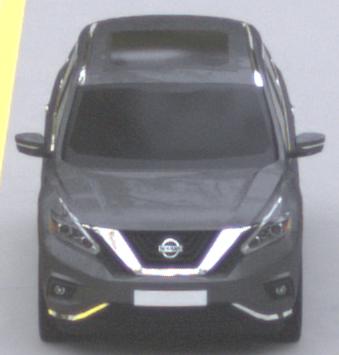
Make: Nissan
Model: Murano
Detailed model: Gen. 3 Z52
Model produced from: 2015
Doors: 5
Color: gray
Road condition: dry road
Daytime: midday
Contrast: low contrast